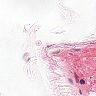
Metastatic tissue present: no